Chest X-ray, AP view. Patient: 35 years old, sex F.
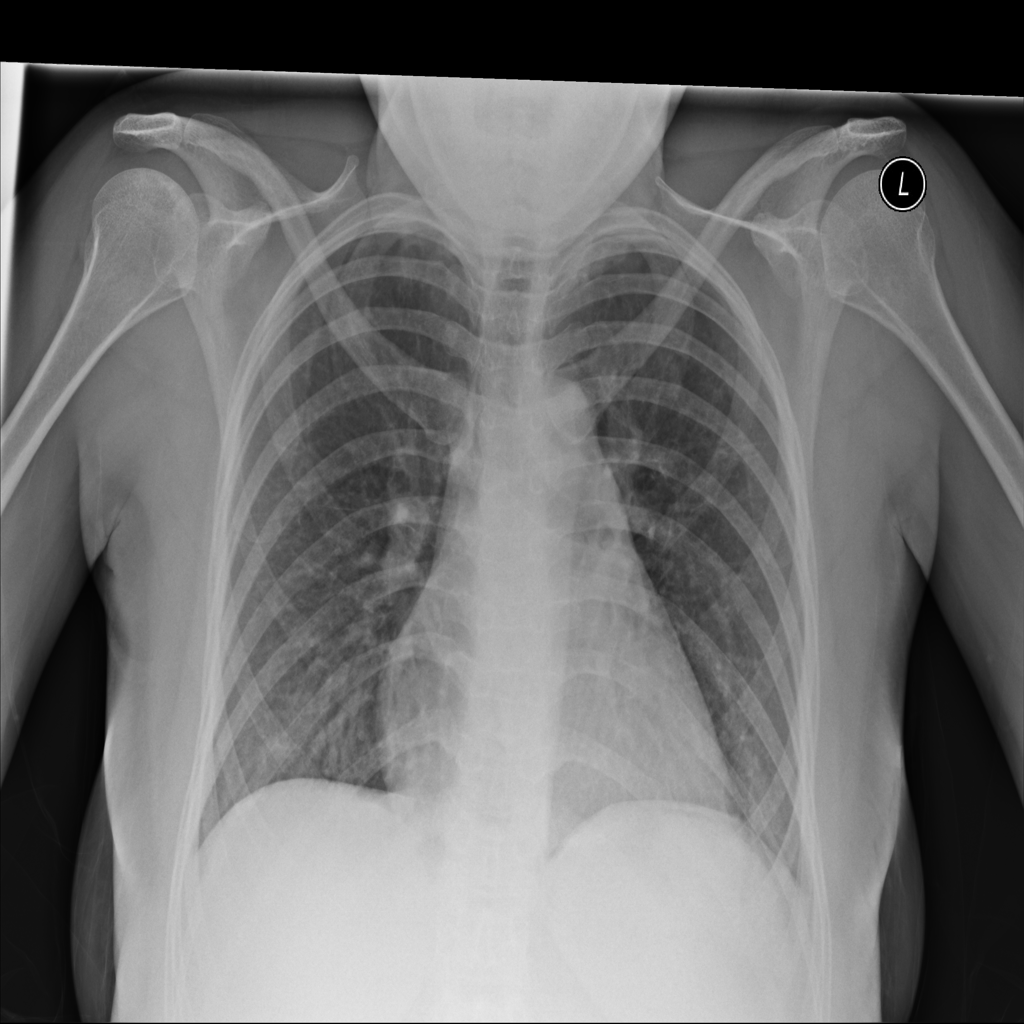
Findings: Infiltration